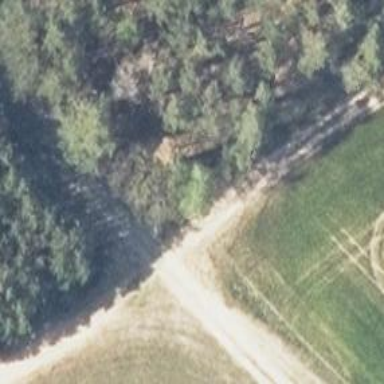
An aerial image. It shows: Sandy track with grade4 tracktype.